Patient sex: M
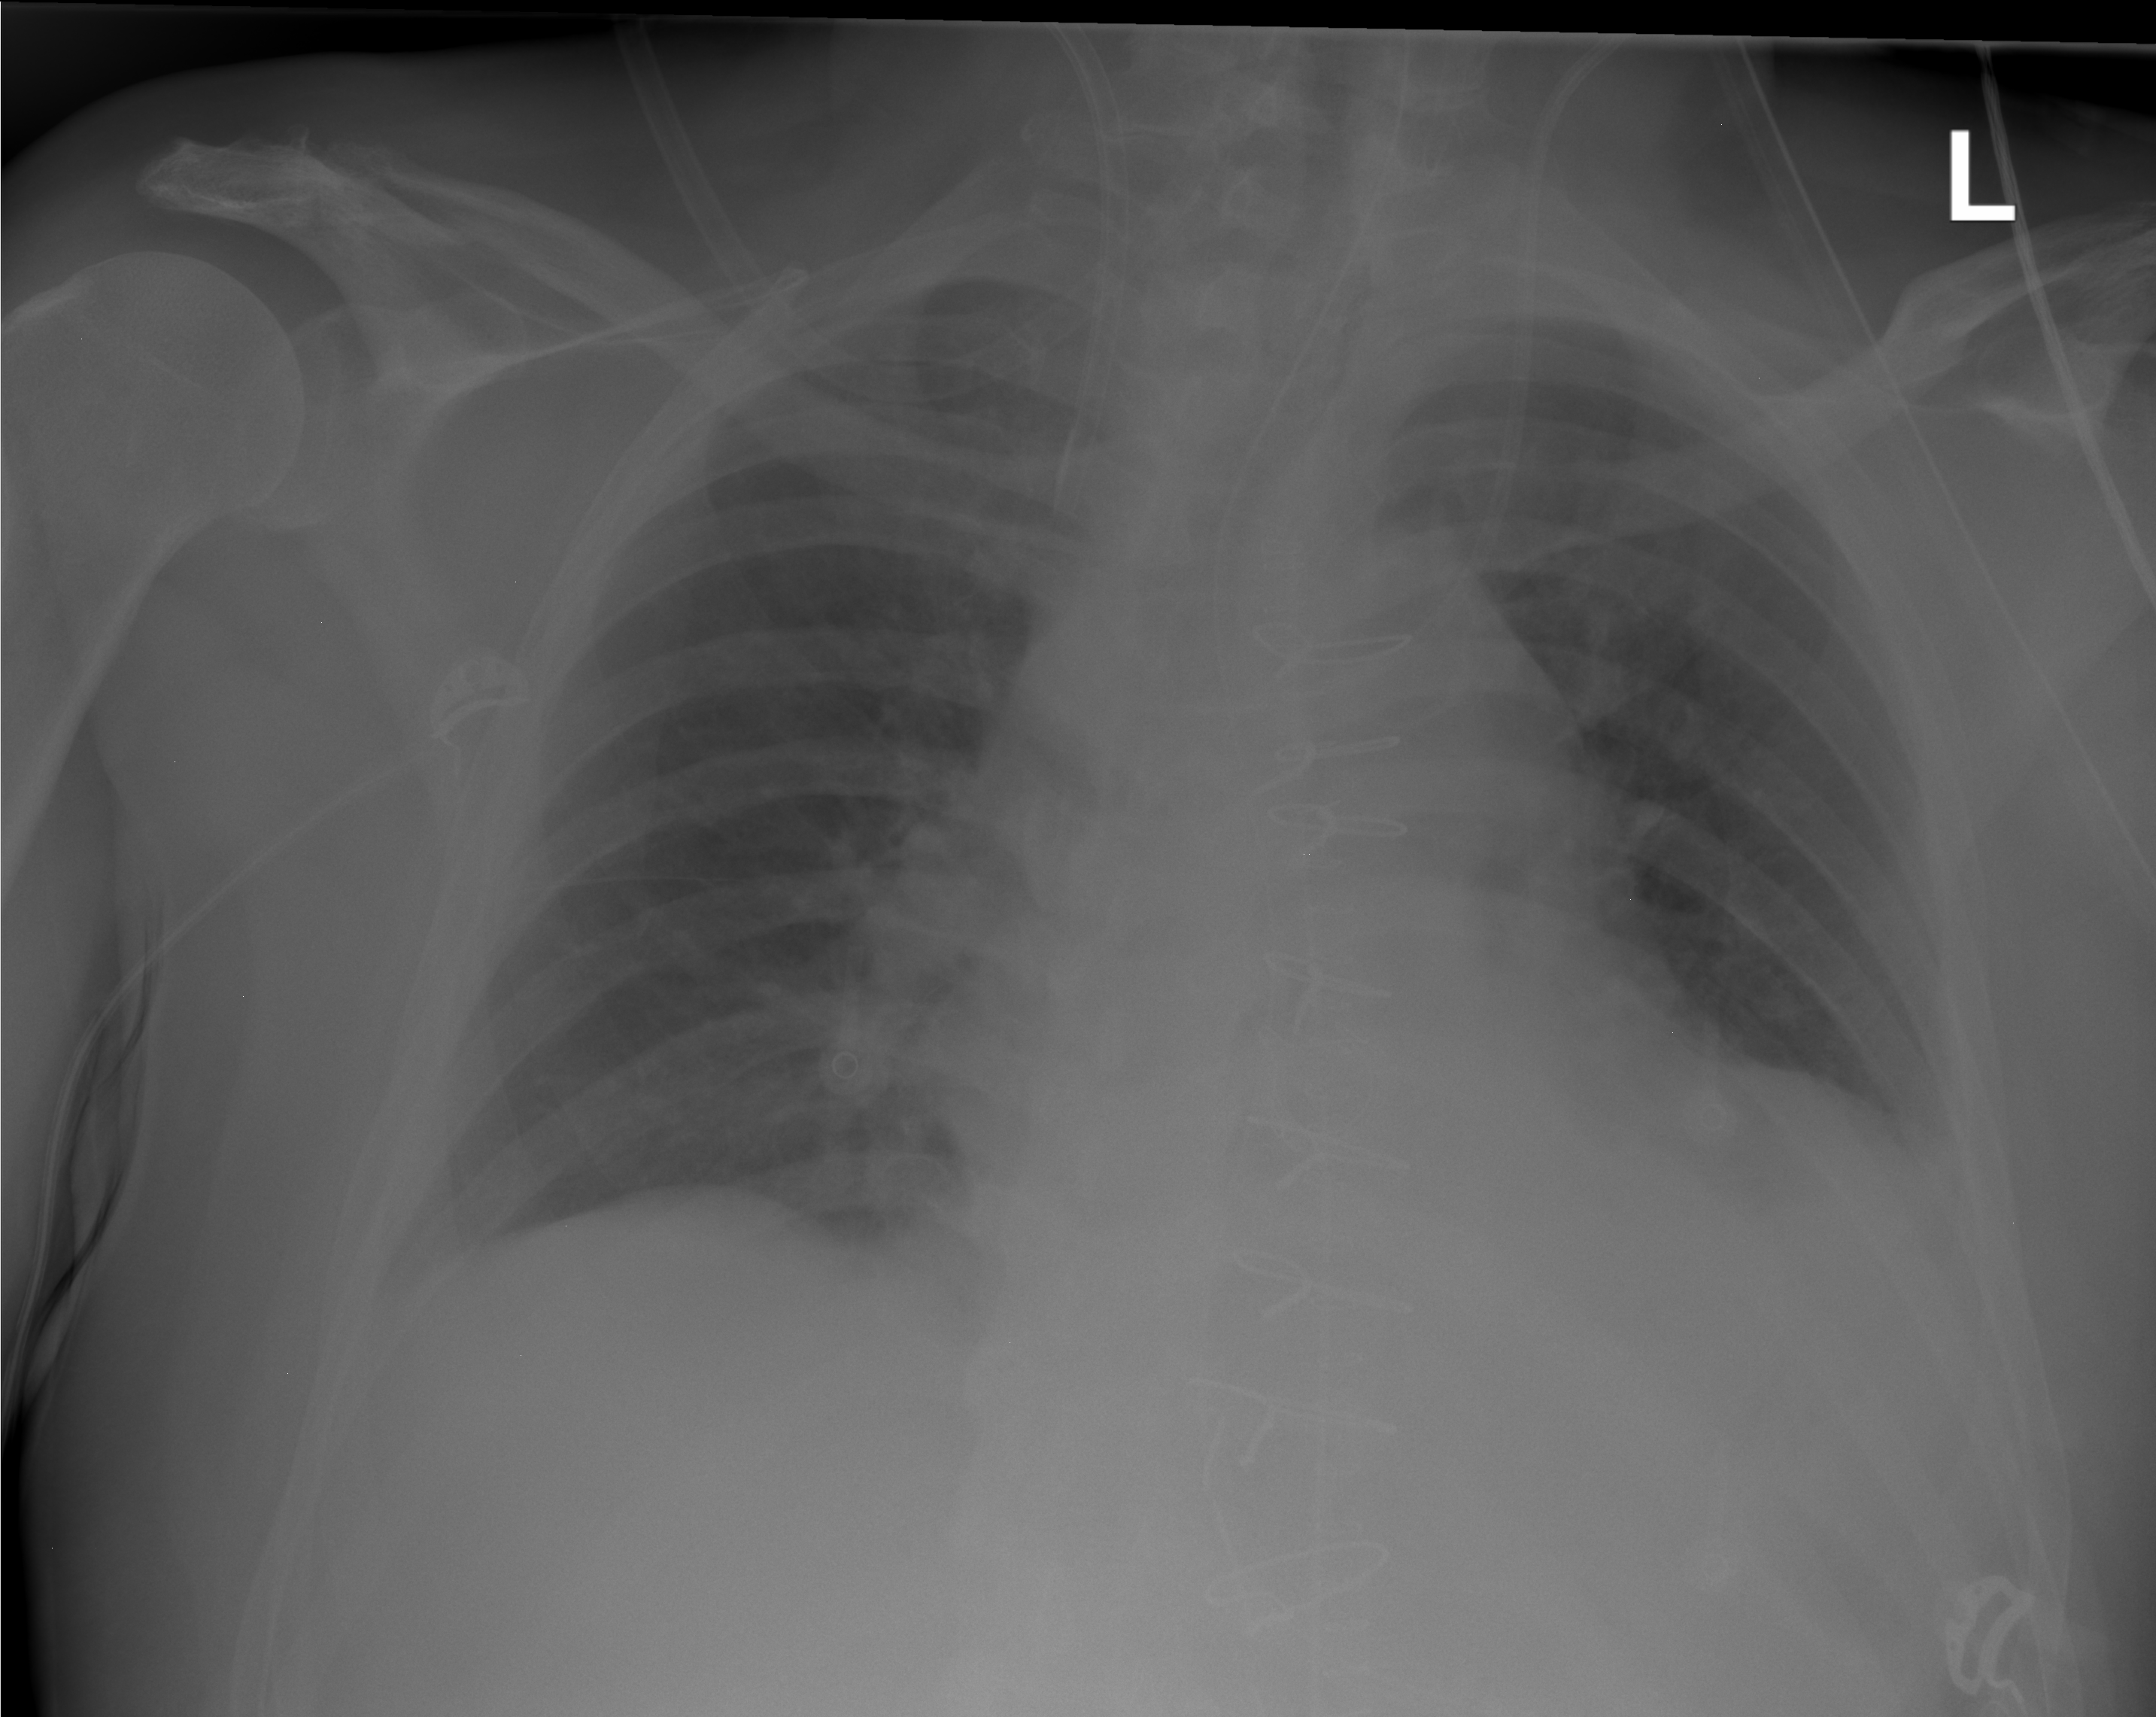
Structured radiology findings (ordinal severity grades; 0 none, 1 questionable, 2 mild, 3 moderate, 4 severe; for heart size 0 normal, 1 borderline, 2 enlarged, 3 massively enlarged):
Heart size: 0
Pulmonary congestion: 0
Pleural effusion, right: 0
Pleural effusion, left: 2
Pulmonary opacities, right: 0
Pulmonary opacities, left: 0
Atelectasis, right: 0
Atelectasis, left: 2